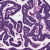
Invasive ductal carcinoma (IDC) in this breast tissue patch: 0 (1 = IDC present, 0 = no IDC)